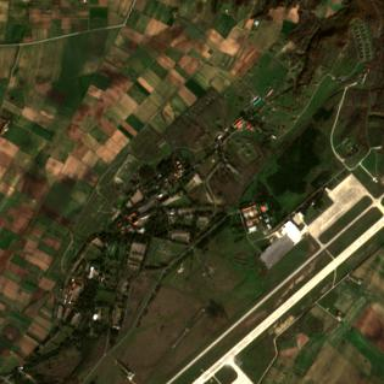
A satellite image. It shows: Military airfield located within larger aerodrome area.